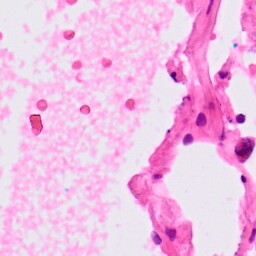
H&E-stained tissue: Lung